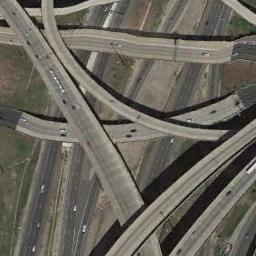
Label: overpass